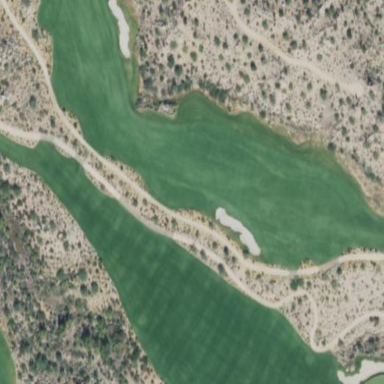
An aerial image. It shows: Scenic golf fairway.